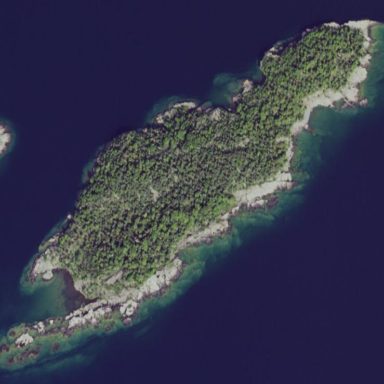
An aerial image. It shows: Islet.